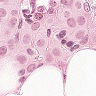
Metastatic tissue present: yes